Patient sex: M
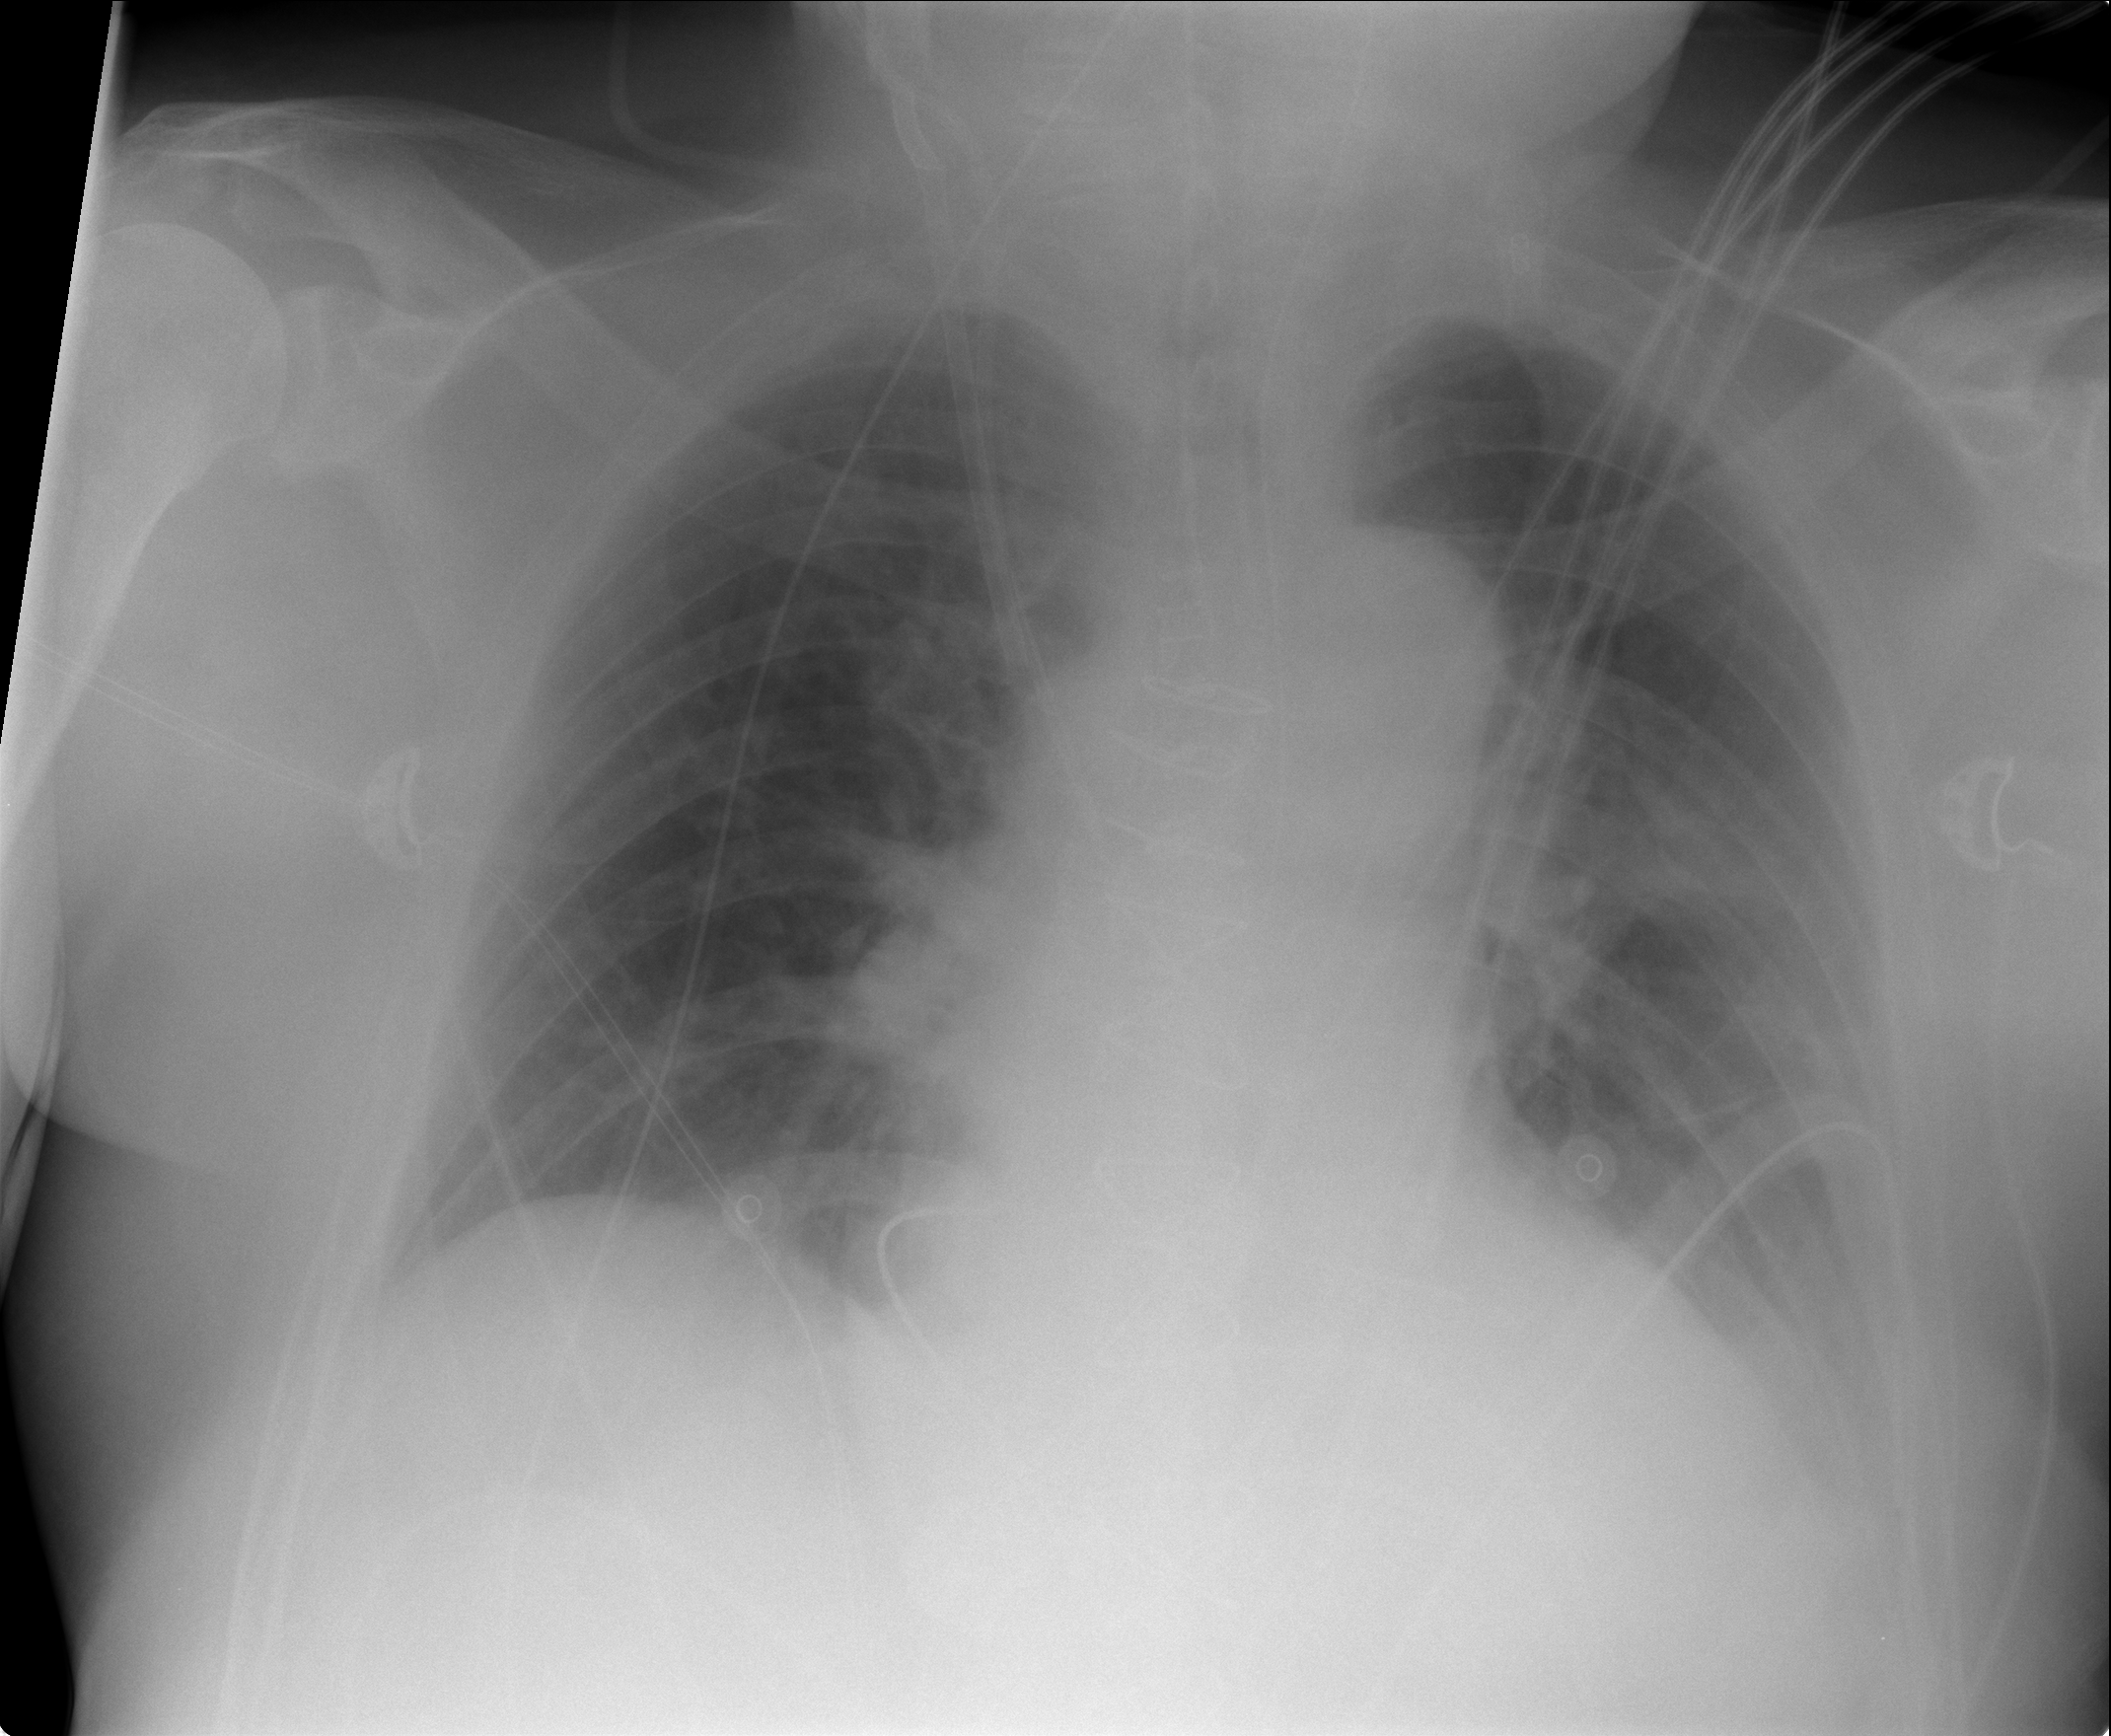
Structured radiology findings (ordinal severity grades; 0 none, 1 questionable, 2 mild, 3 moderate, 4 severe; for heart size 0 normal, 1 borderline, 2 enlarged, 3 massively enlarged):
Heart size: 2
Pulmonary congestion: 0
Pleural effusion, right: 0
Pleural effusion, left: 2
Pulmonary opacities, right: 0
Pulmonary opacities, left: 0
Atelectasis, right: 0
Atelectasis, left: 0